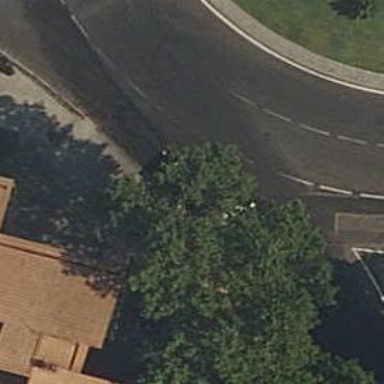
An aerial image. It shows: Tertiary road with asphalt surface.